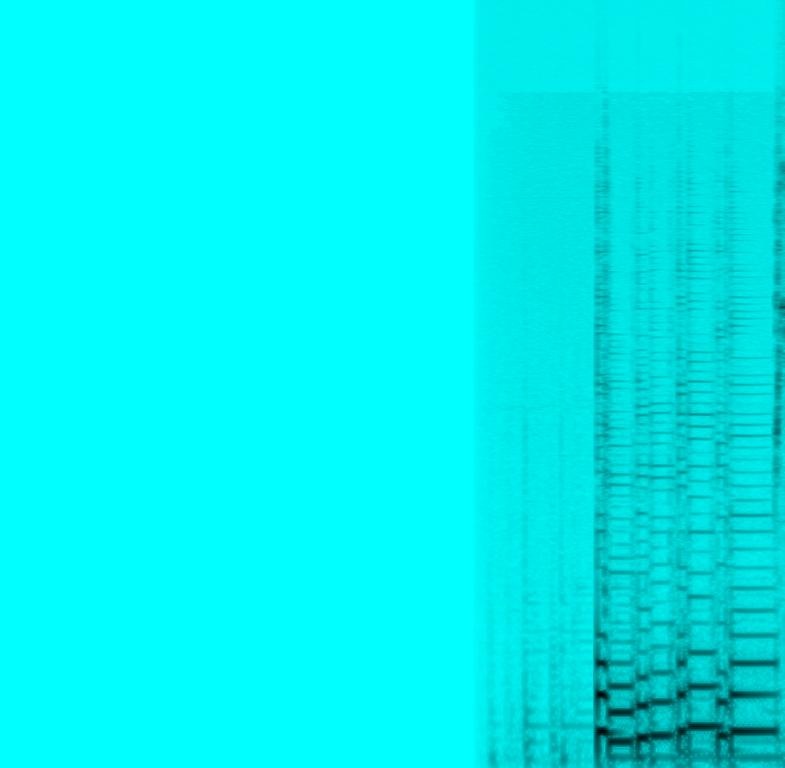
This is a clip which sees a solo bass guitarist play a series of motifs in a bluesy style. The playing oscillates between a low phrase and high notes to which the player slides down.